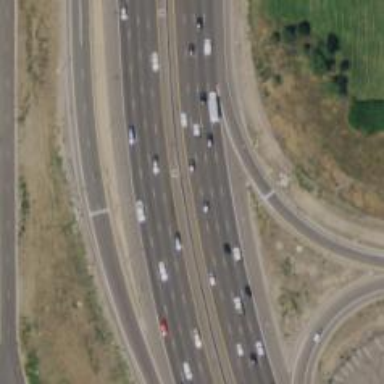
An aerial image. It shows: Asphalt motorway.